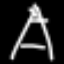
Label: The Eiffel Tower